You are looking at a signal-to-image encoding: consecutive vibration samples arranged as the rows of a grayscale square. Diagnose the bearing from this image, choosing from: normal, inner_race, outer_race, ball.
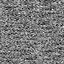
Answer: outer_race